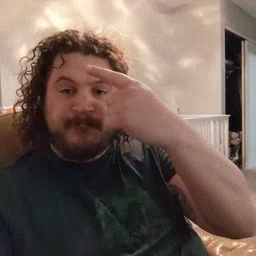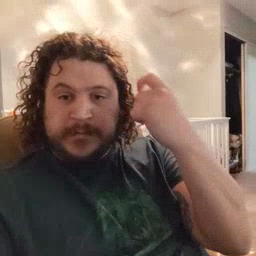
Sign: because